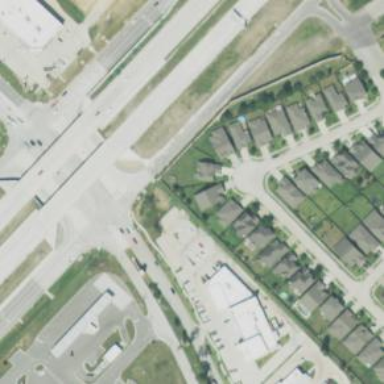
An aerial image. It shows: Secondary road with frontage road alongside.